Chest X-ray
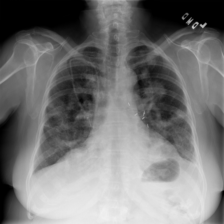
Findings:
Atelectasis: negative
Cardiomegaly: negative
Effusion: negative
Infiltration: negative
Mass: negative
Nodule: negative
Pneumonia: negative
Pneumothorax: negative
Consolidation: negative
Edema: negative
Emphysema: negative
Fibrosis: negative
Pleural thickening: negative
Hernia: negative